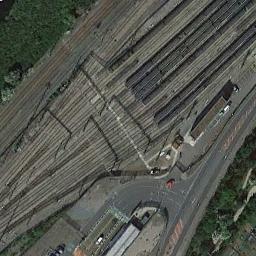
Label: railway